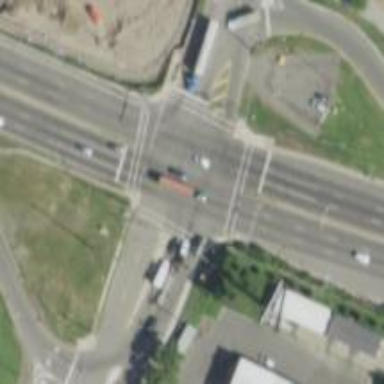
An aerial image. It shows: Crossing on cycleway.